Question: For my application I've designed a view that has two subviews, which change their location when device is rotated. Namely, they are stacked while in portrait view and side by side while in horizontal. Code I wrote for ios7 worked flawlessly. After migrating to ios8 I cannot make it to work again. View will display correctly when appearing first, but after rotation or getting back from other screen it seems like both views are rendered outside of the screen (I see it during animation). I cannot figure out what am I doing wrong here. Logs are silent about constraints that cannot be satisfied.
My code related to display, constraints and rotation:
'''
- (void)viewWillTransitionToSize:(CGSize)size withTransitionCoordinator:(id<UIViewControllerTransitionCoordinator>)coordinator
{
[coordinator animateAlongsideTransition:^(id<UIViewControllerTransitionCoordinatorContext> context) {
UIInterfaceOrientation o = size.height > size.width ? UIInterfaceOrientationPortrait : UIInterfaceOrientationLandscapeLeft;
[self updateLayoutWithOrientation:o];
} completion:nil];
[super viewWillTransitionToSize:size withTransitionCoordinator:coordinator];
}
- (void)viewWillAppear:(BOOL)animated
{
[super viewWillAppear:animated];
[self updateLayoutWithOrientation:[[UIApplication sharedApplication] statusBarOrientation]];
}
- (void)updateLayoutWithOrientation:(UIInterfaceOrientation)o
{
[self.view removeConstraints:self.view.constraints];
if (UIInterfaceOrientationIsPortrait(o)) {
[self setDetailsAndGalleryViewsConstraints:@"V:|-[galleryView(<=664)]-[detailsView]-|"];
[self setGalleryViewConstraint:@"H:|-[galleryView]-|"];
[self setDetailsViewConstraint:@"H:|-[detailsView]-|"];
} else {
[self setDetailsAndGalleryViewsConstraints:@"H:|-[galleryView(==664)]-[detailsView]-|"];
[self setGalleryViewConstraint:@"V:|-[galleryView]-|"];
[self setDetailsViewConstraint:@"V:|-[detailsView]-|"];
}
}
- (void)setGalleryViewConstraint:(NSString *)format
{
[self setConstraint:format onView:self.view views:NSDictionaryOfVariableBindings(galleryView);];
}
- (void)setDetailsViewConstraint:(NSString *)format
{
[self setConstraint:format onView:self.view views:NSDictionaryOfVariableBindings(detailsView)];
}
- (void)setDetailsAndGalleryViewsConstraints:(NSString *)format
{
[self setConstraint:format onView:self.view views:NSDictionaryOfVariableBindings(galleryView, detailsView)];
}
- (void)setConstraint:(NSString *)format onView:(UIView *)targetView views:(NSDictionary *)views
{
[targetView addConstraints:[NSLayoutConstraint
constraintsWithVisualFormat:format
options:NSLayoutFormatDirectionLeadingToTrailing
metrics:nil
views:views
]];
}
'''
Following @sha suggestion I've inspected constraints at runtime. Modified code a little to see how relations are translated:
'''
[self setDetailsAndGalleryViewsConstraints:@"V:|-(1)-[galleryView(<=664)]-(2)-[detailsView]-(3)-|"];
[self setGalleryViewConstraint:@"H:|-(4)-[galleryView]-(5)-|"];
[self setDetailsViewConstraint:@"H:|-(6)-[detailsView]-(7)-|"];
'''
And the results are:

Thing that surprises me is that first view has 'top' specified twice, once to superview and then to its sibling. Yet I have no idea if it is expected and if not, how to fix it.
I've tried to skip setting up layout manually and use size classes instead, but it looks like iPad has regular width and regular height so it is not possible to make changes for certain orientations. Tried to override traits collection with no luck
'''
- (void)viewWillTransitionToSize:(CGSize)size withTransitionCoordinator:(id<UIViewControllerTransitionCoordinator>)coordinator
{
[super viewWillTransitionToSize:size withTransitionCoordinator:coordinator];
// tried it also in coordinator:animateAlongsideTransition:^(id<UIViewControllerTransitionCoordinatorContext> method
[self updateLayoutWithOrientation:size];
}
- (void)viewWillAppear:(BOOL)animated
{
[super viewWillAppear:animated];
[self updateLayoutWithOrientation:self.view.bounds.size];
}
- (void)updateLayoutWithOrientation:(CGSize)screenSize
{
NSArray *traitArray;
if (screenSize.height > screenSize.width) {
traitArray = [NSArray arrayWithObjects:
[UITraitCollection traitCollectionWithVerticalSizeClass:UIUserInterfaceSizeClassRegular],
[UITraitCollection traitCollectionWithHorizontalSizeClass:UIUserInterfaceSizeClassRegular],
nil];
} else {
traitArray = [NSArray arrayWithObjects:
[UITraitCollection traitCollectionWithVerticalSizeClass:UIUserInterfaceSizeClassCompact],
[UITraitCollection traitCollectionWithHorizontalSizeClass:UIUserInterfaceSizeClassRegular],
nil];
}
UITraitCollection *traits = [UITraitCollection traitCollectionWithTraitsFromCollections:traitArray];
[self setOverrideTraitCollection:traits forChildViewController:self];
}
'''
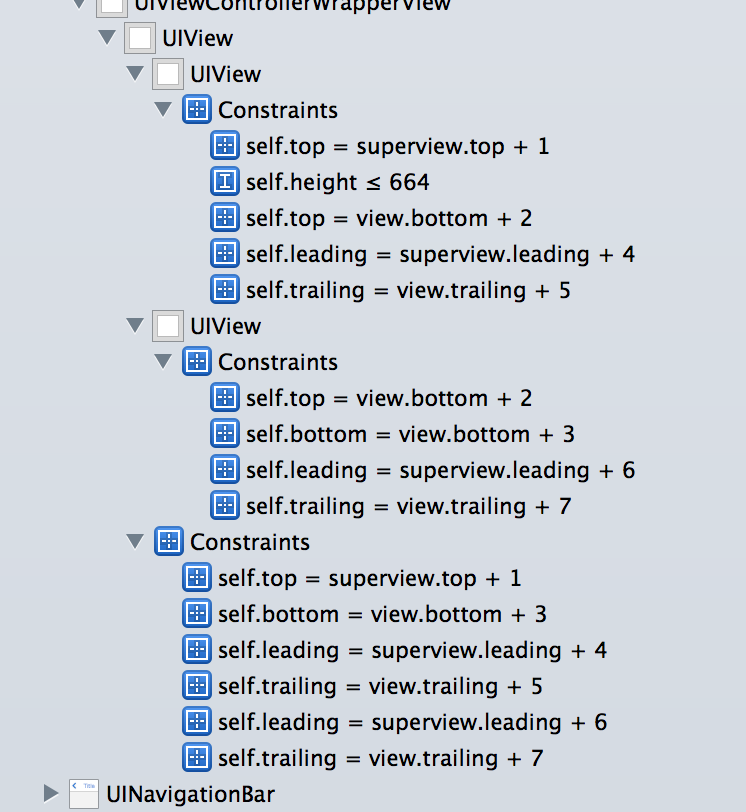
Answer: I am also fighting with the constraints in iOS 8 (no problem in iOS 7)
I discovered that the call
'''
[self.view removeConstraints:self.view.constraints];
'''
does not remove ALL constraints!
Finally, to solve my issue and remove all warnings, I played with the constraints priority. In this way I don't need to remove any constraint and I don't get any warning. Hope this can help.